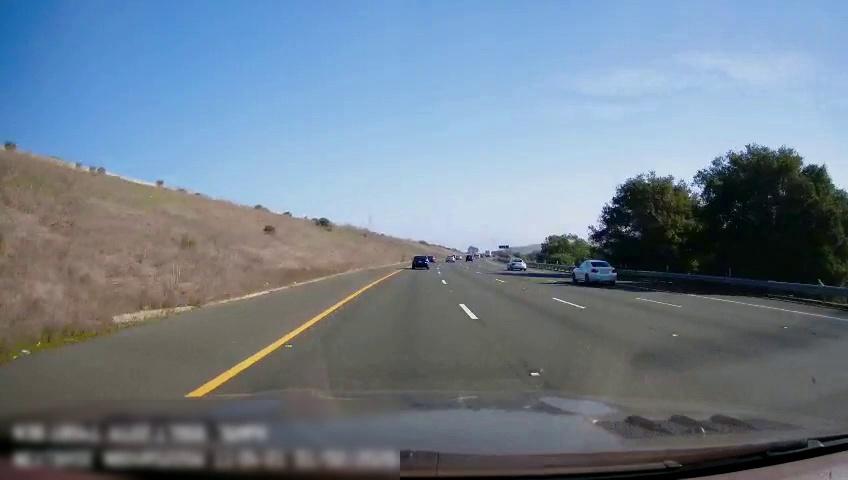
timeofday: Day
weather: Sunny
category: Drivable Space
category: Vehicles | Car
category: Vehicles | Car
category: Vehicles | Car
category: Vehicles | Car
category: Lanes | Alternate Lane
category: Lanes | Alternate Lane
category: Lanes | Alternate Lane
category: Lanes | Current Lane
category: Lanes | Alternate Lane
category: Traffic | Signs